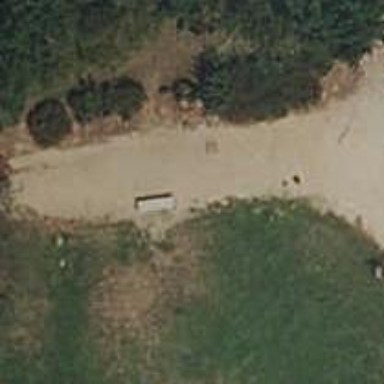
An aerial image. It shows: Bench.